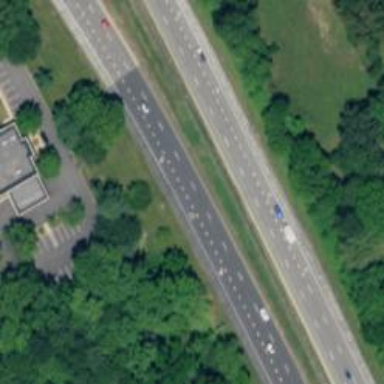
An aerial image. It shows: This image shows trunk highway that functions as expressway.